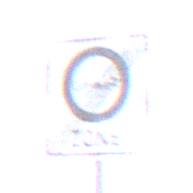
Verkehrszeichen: EndeUmweltzone
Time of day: Midday
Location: Outdoor (Nature)
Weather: PartlyCloudy
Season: NotSpecified
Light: Natural